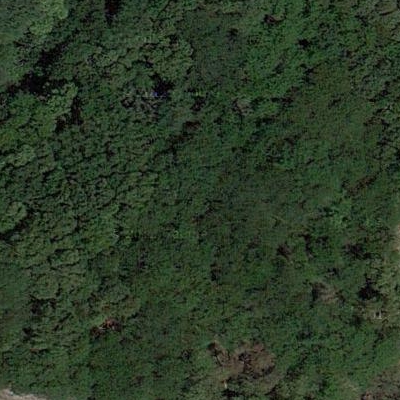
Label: eForest